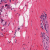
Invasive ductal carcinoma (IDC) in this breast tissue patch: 0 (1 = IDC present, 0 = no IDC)